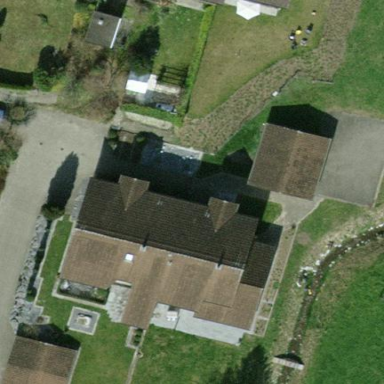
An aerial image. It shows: Semidetached house.